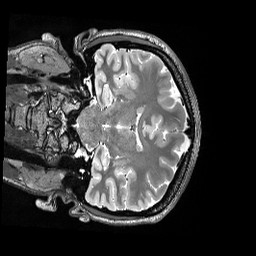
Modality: T2w
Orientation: coronal